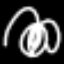
Label: squiggle